Field crop: maize
Growth stage: 2
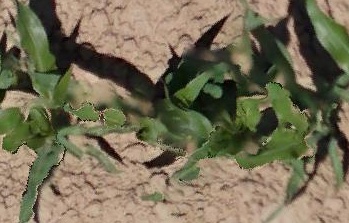
Species: maize